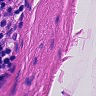
Metastatic tissue present: no